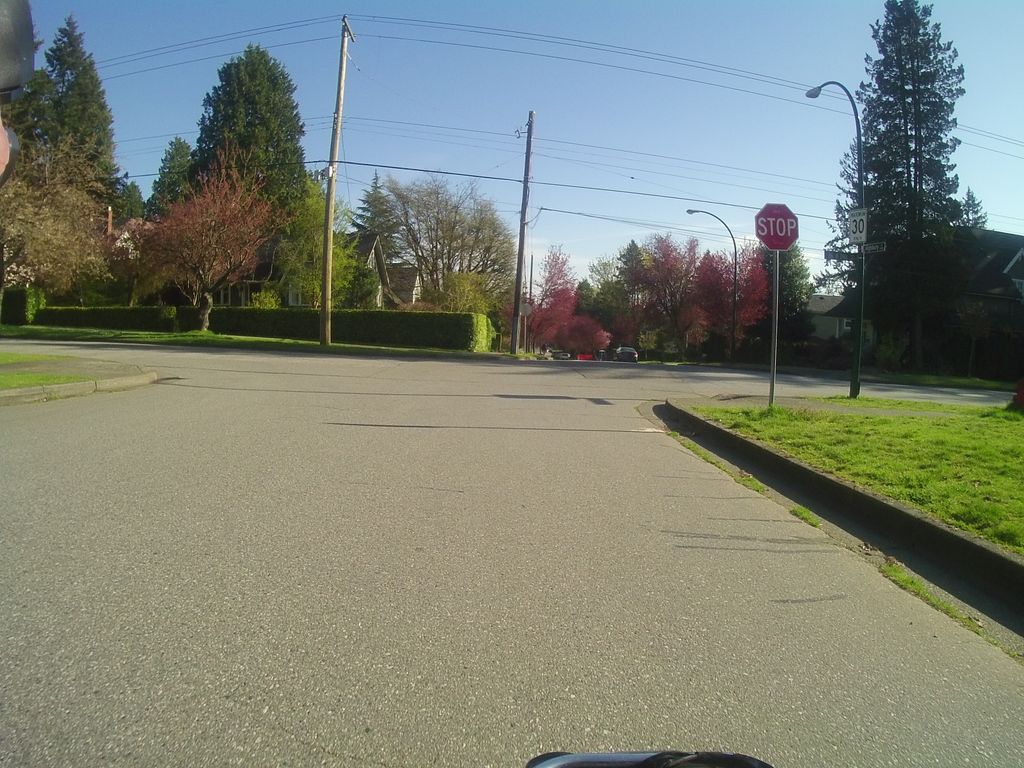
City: vancouver